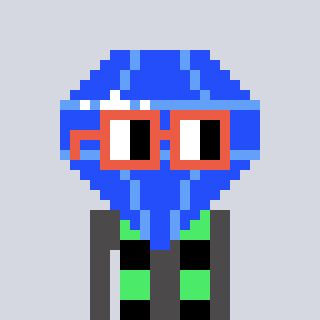
a pixel art character with square orange glasses, a blue diamond-shaped head and a grayscale-colored body on a cool background